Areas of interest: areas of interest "Luohu Recreational Park Ground Parking Lot"
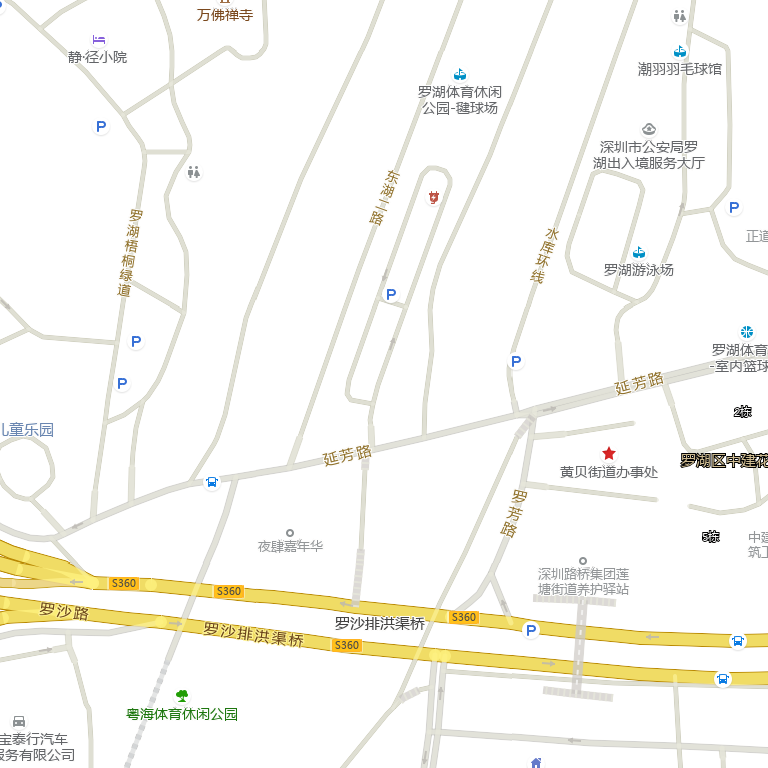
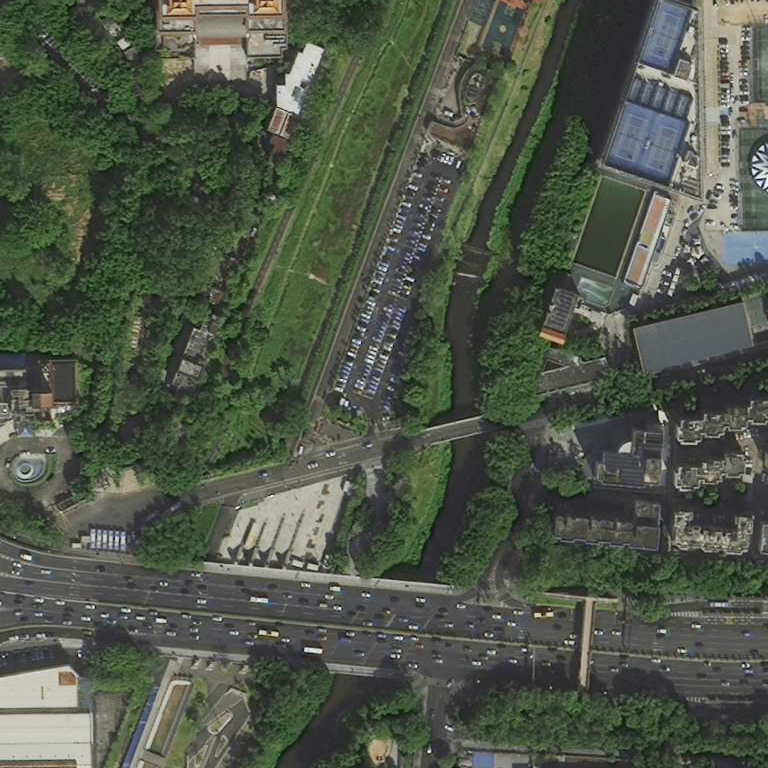